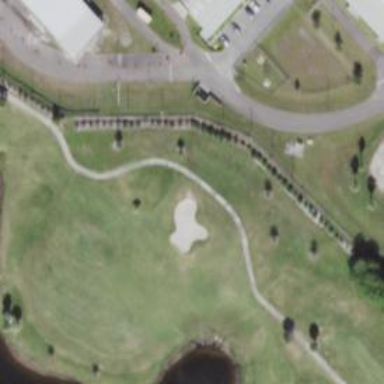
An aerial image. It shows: Path for golf carts.